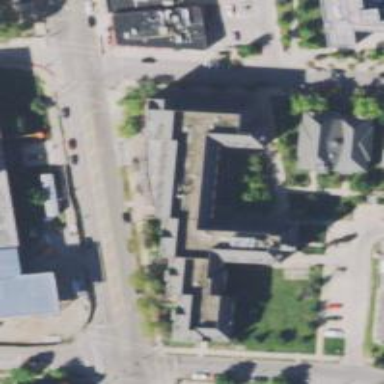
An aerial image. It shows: View of university building.